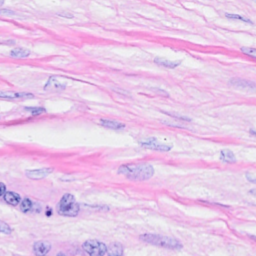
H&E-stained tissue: Breast